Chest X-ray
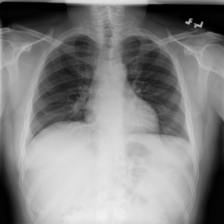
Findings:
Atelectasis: negative
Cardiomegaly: negative
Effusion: negative
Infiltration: negative
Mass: negative
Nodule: negative
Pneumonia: negative
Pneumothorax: negative
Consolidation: negative
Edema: negative
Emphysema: negative
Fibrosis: negative
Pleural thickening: negative
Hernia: negative